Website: crate-barrel
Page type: stored-credit-cards
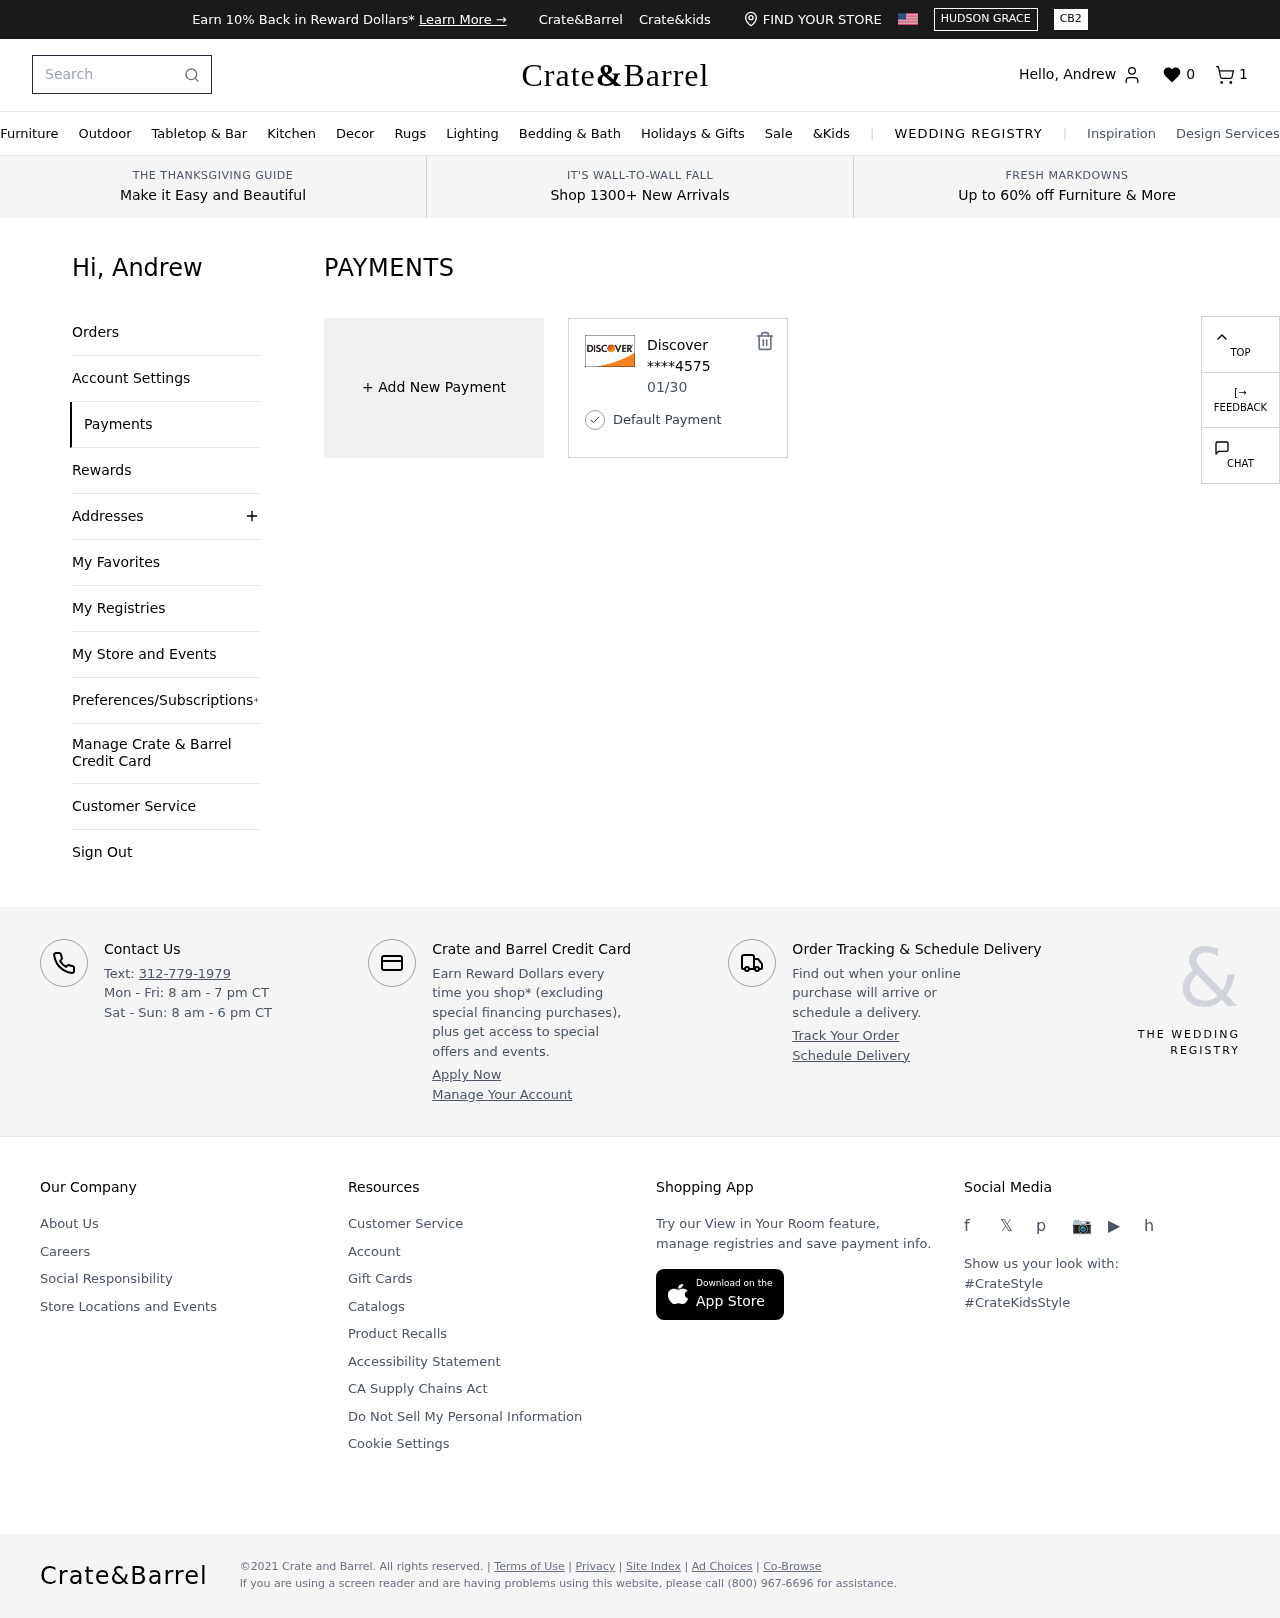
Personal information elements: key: PII_CARD_EXPIRY
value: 01/30
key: PII_CARD_LAST4
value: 4575
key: PII_CARD_TYPE
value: Discover
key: PII_FIRSTNAME
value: Andrew
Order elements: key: ORDER_NUM_ITEMS
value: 1
Search elements: key: HEADER_SEARCH
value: Search
Other elements: key: FAVORITES_COUNT
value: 0